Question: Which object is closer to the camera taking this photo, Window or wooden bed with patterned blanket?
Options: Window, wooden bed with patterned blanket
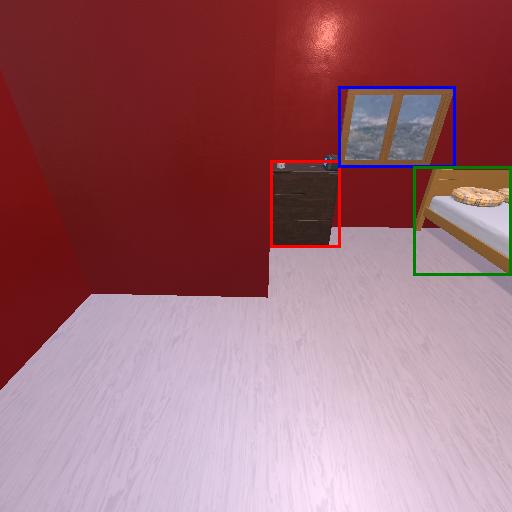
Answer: Window